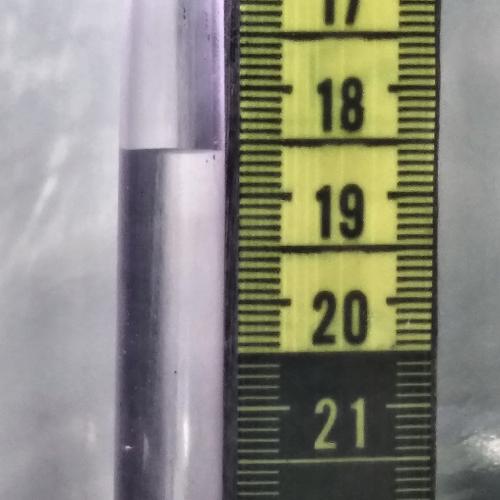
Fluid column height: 18.6 cm